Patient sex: M
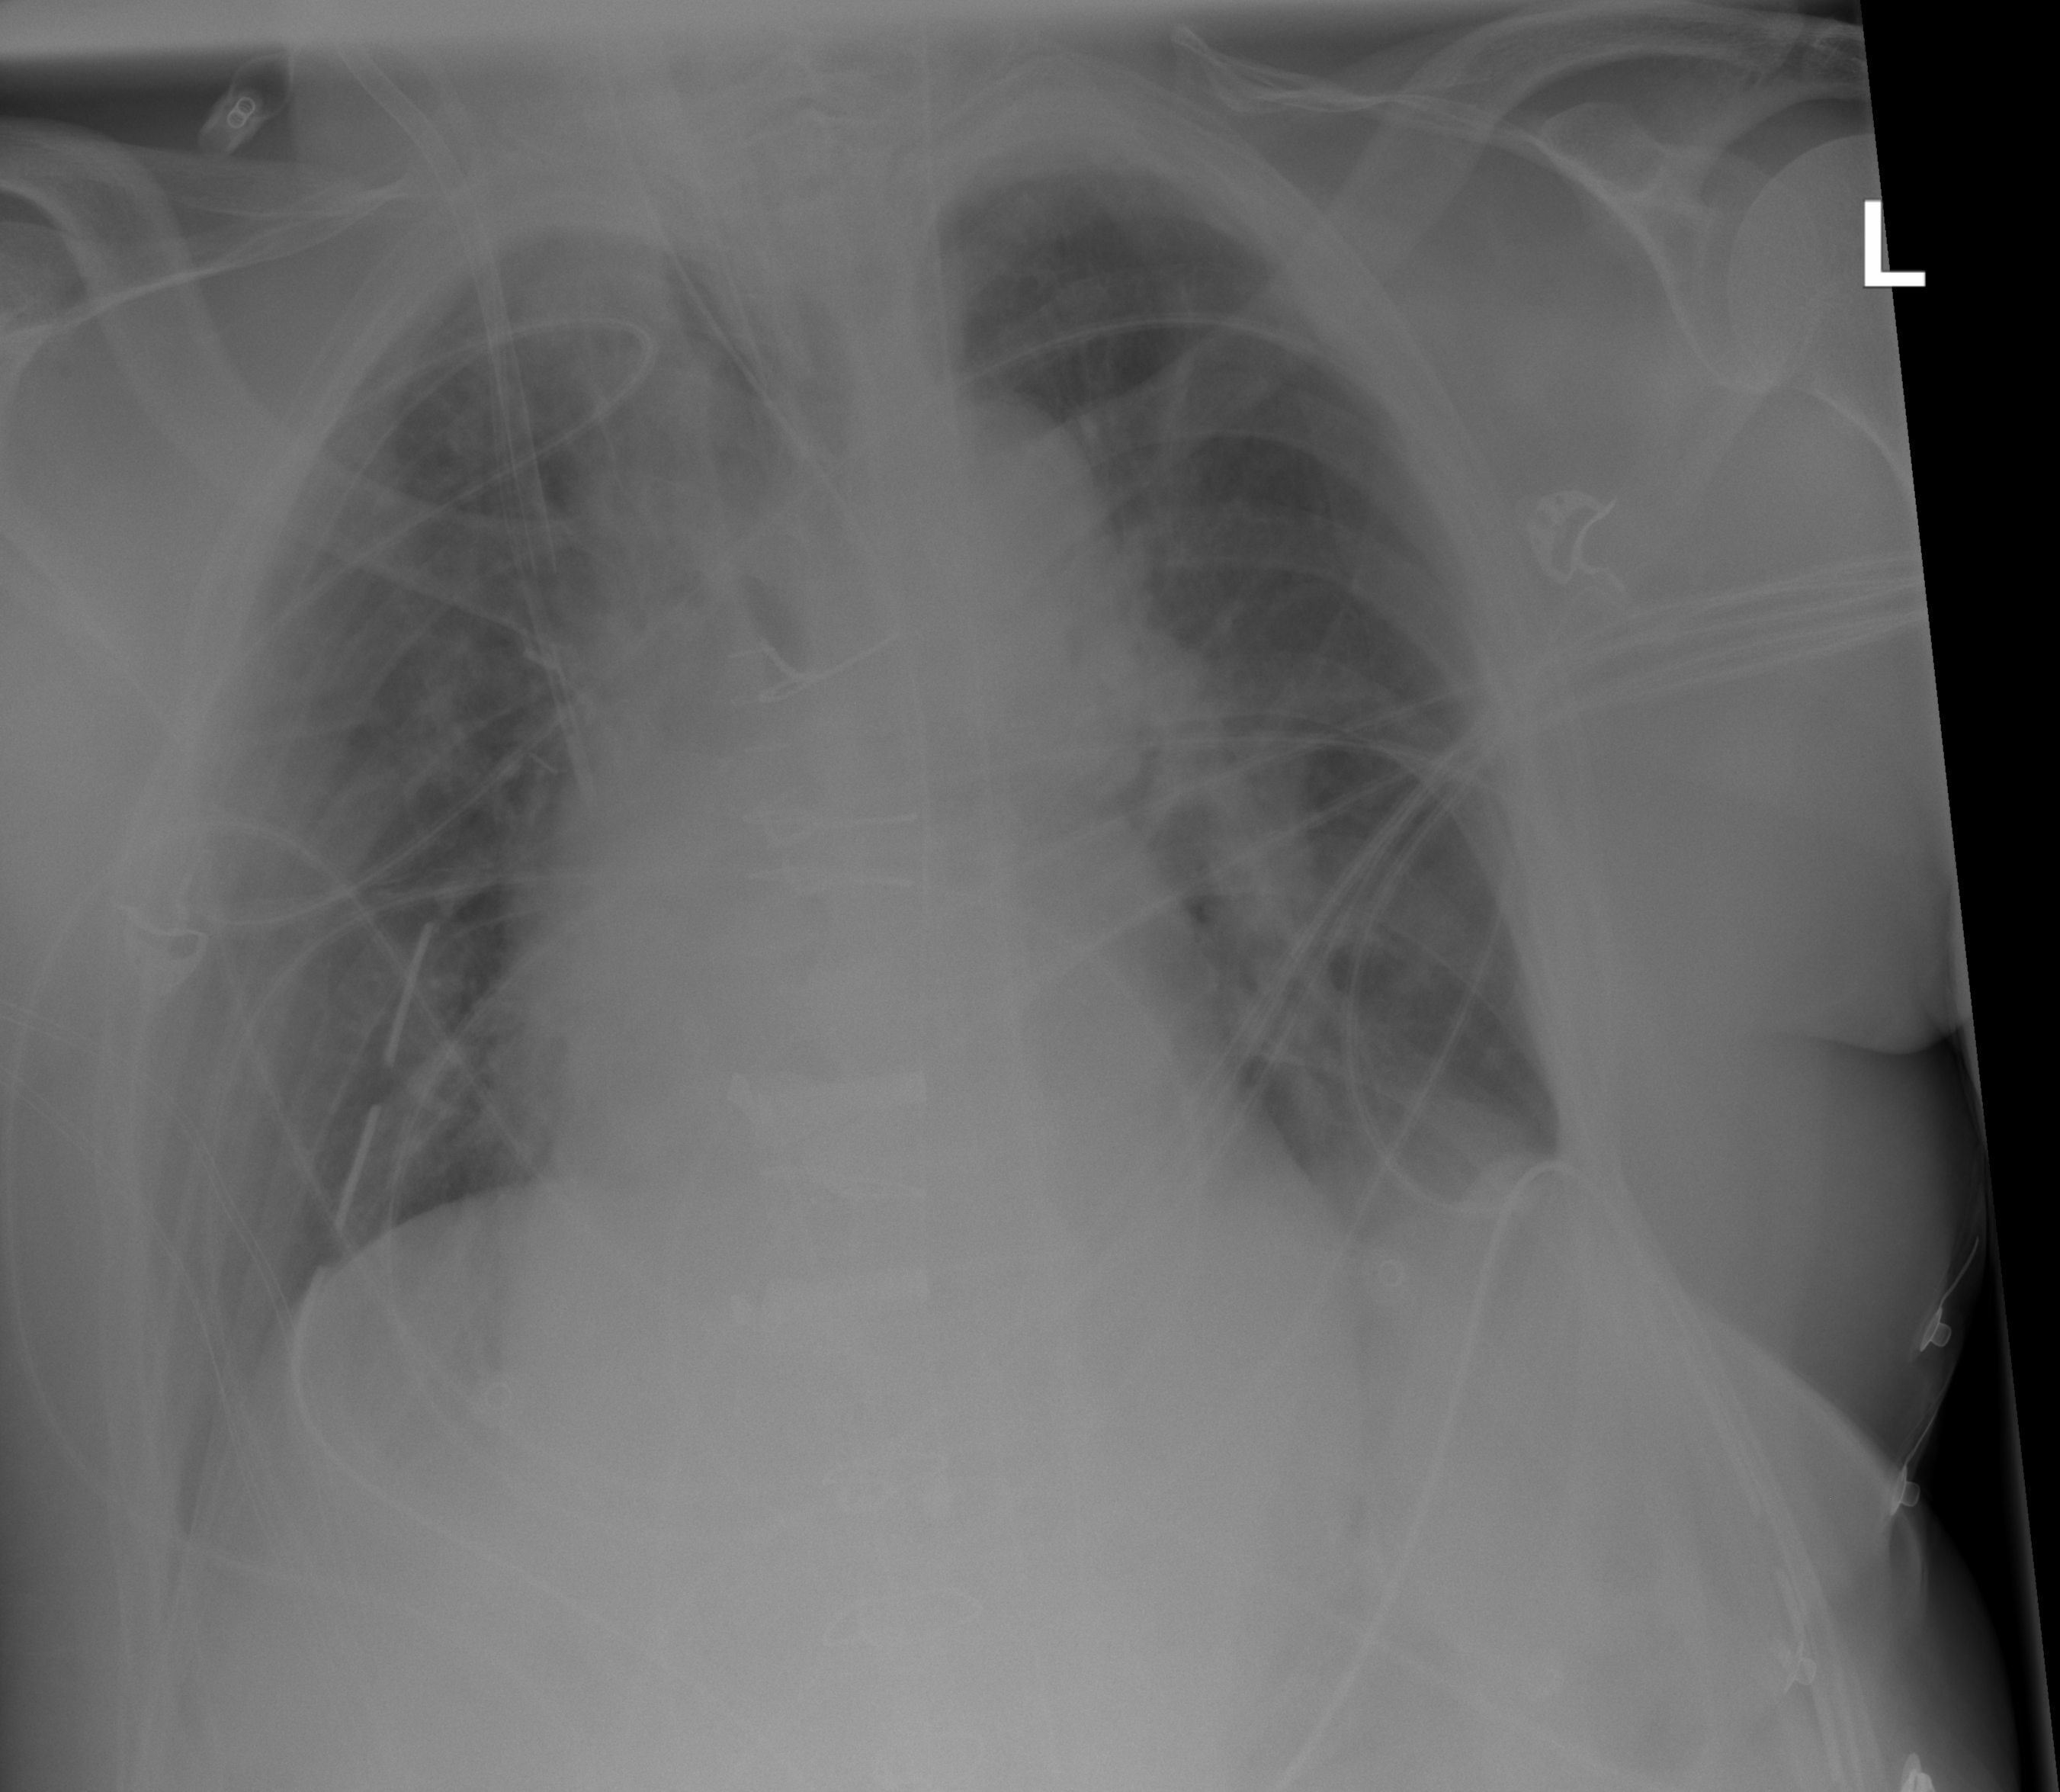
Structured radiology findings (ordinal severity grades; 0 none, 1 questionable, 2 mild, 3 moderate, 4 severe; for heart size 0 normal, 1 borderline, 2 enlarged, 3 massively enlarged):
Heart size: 0
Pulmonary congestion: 0
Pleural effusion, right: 0
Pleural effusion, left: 0
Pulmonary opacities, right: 0
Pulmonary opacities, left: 0
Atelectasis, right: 0
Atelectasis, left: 2